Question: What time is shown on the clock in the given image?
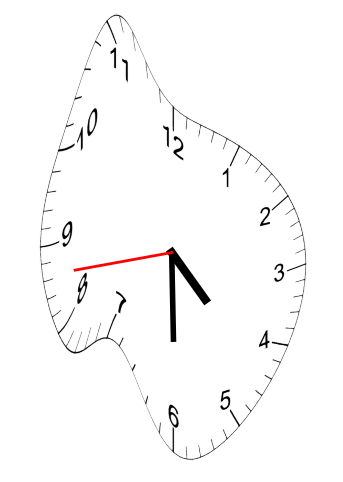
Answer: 04:29:43